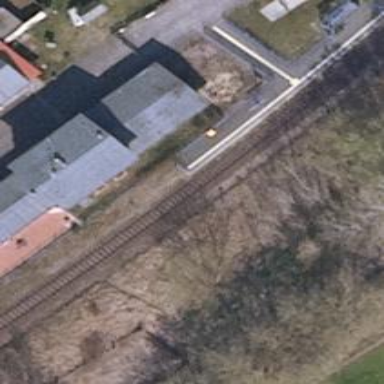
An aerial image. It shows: Public transport stop position along the railway.